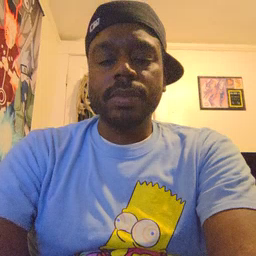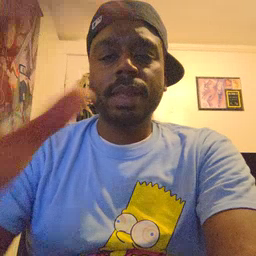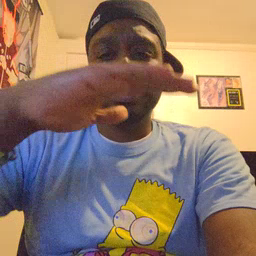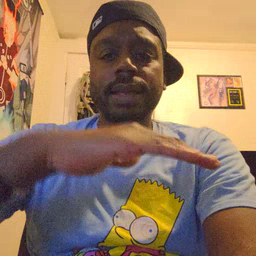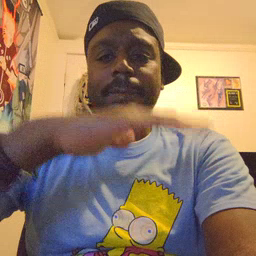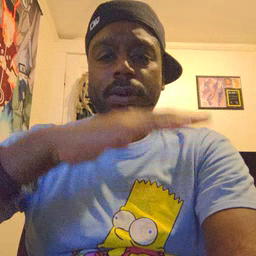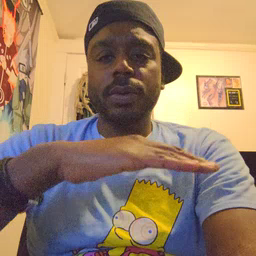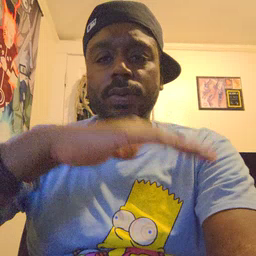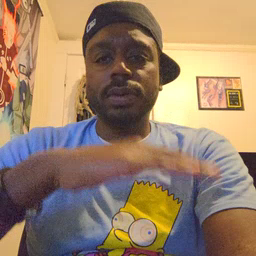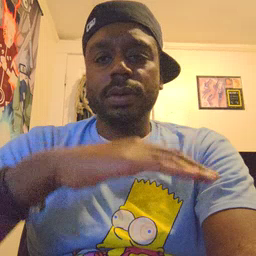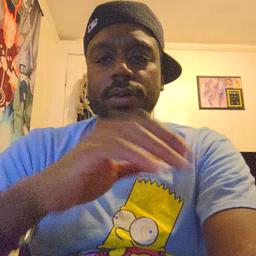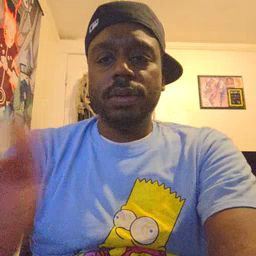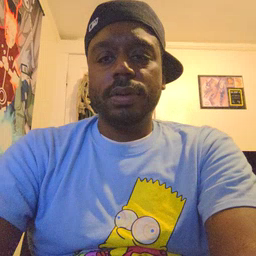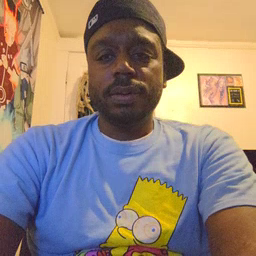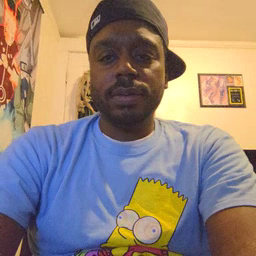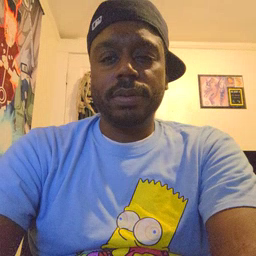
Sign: table